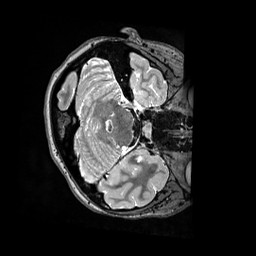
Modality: T2w
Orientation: axial
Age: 21
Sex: female
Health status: ill
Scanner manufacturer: siemens
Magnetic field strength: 3 T
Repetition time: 3.2 s
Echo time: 0.564 s